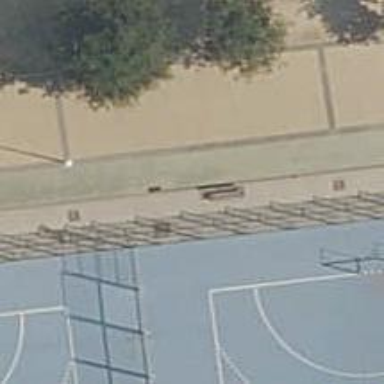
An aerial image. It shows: Brown bench.